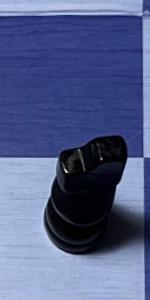
Label: Knight_Black